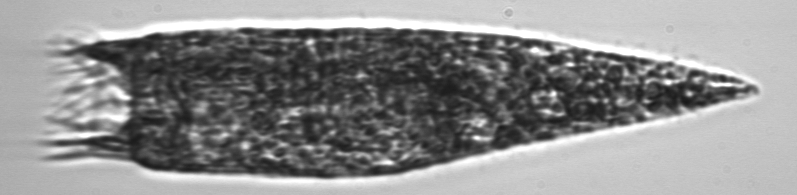
Label: Strombidium_conicum